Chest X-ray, PA view. Patient: 45 years old, sex F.
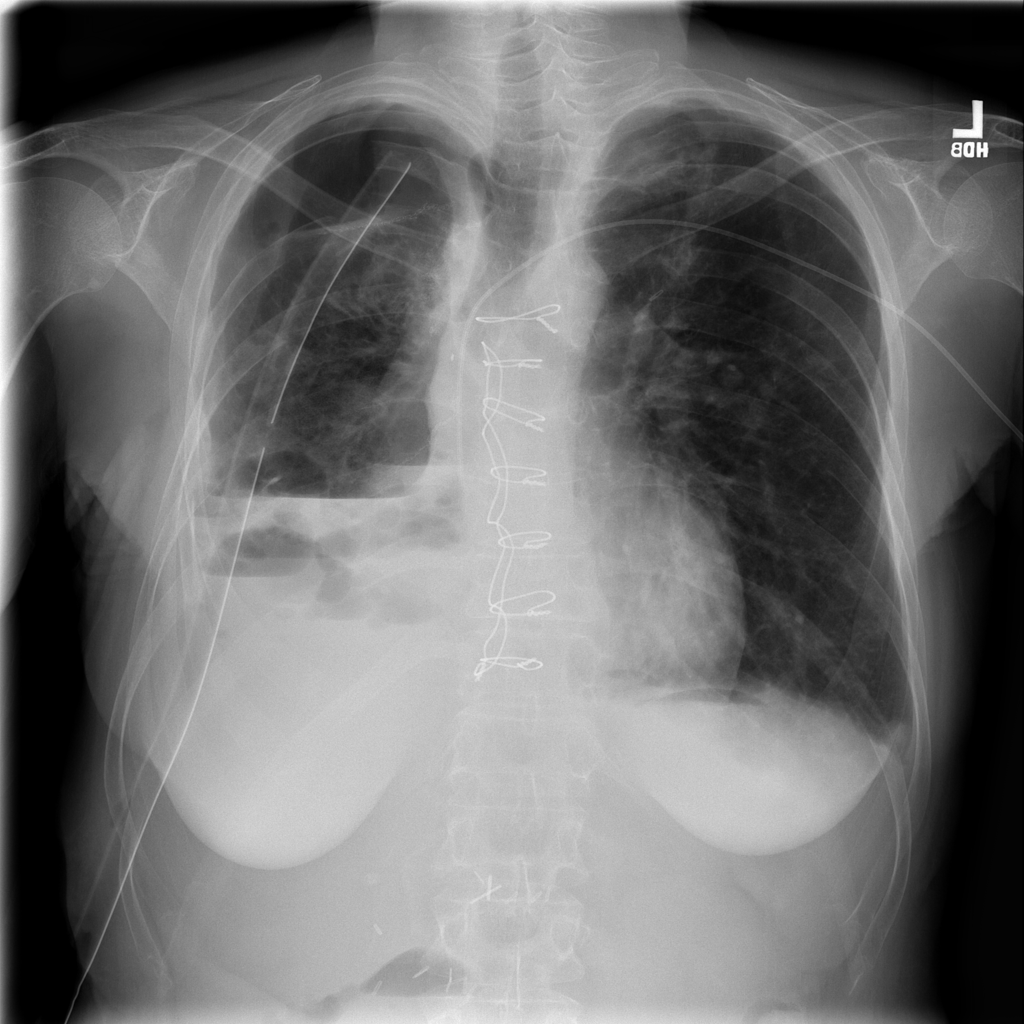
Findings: No Finding